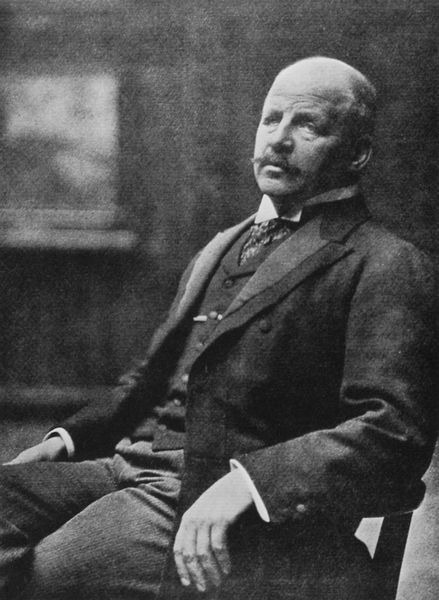
Titel: Alfred Lichtwark
Künstler: Rudolf Dührkoop
Schlagwörter: hand, mann, schatten, weiß, sitzen, fenster, finger, grau, hintergrund, holz, licht, mund, nase, ohr, profil, raum, schwarz, stirn, stuhl, blick, haus, schleife, alt, anzug, bart, hemd, hose, jacke, schnurrbart, arm, augen, falten, gesicht, kragen, ärmel, bild, bildnis, herr, hände, portrait, porträt, rückenlehne, ferne, halbfigur, sessel, sitzend, knopf, rund, beine, armlehne, lehne, ausdruck, schnäuzer, schnurbart, steif, krawatte, glatze, halstuch, stuhllehne, angelehnt, mimik, lichteinfall, nadel, platte, knöpfe, fein, fliege, jackett, revers, sakko, schnauzbart, schnauzer, weste, foto, fotografie, photographie, schwarz-weiss, vatermörder, seite, stirnfalten, manschette, manschetten, stehkragen, photo, entspannt, kravatte, verschwommen, armlehnen, halbprofil, barhäuptig, zugeknöpft, landkarte, oberlippenbart, fotographie, aufnahme, übereinandergeschlagen, fesnter, studio, übereinander, leidend, hintergrun, gestärkt, sichtbar, gebügelt, einlage, sorgenfalten